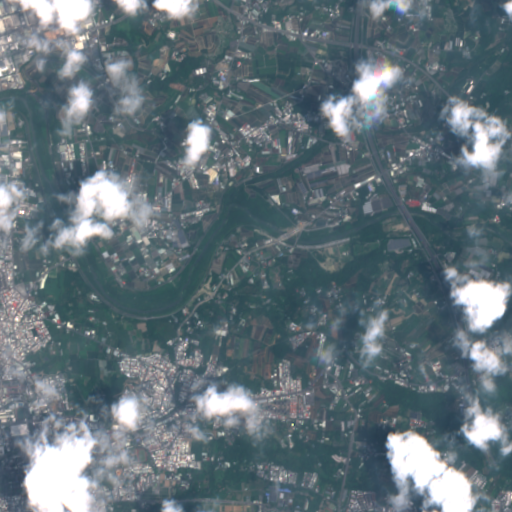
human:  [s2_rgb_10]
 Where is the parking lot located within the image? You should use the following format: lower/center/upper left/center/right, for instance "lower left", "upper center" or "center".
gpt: The parking lot is located in the lower left of the image.
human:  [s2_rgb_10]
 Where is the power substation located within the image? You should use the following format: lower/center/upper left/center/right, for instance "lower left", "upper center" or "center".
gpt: The power substation is located in the lower right of the image.
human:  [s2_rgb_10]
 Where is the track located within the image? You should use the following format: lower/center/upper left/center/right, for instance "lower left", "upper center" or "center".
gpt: There is no track in the image.